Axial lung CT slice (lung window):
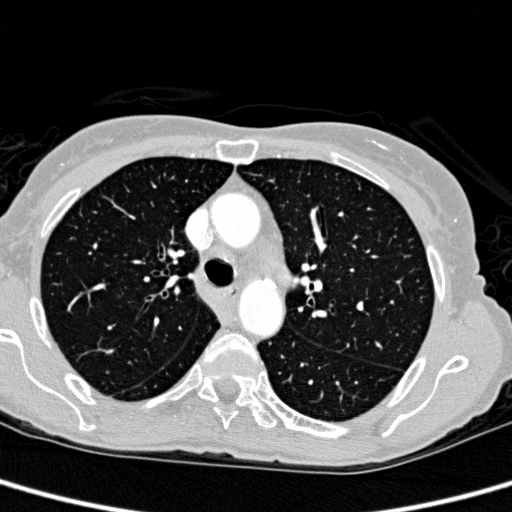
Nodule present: no